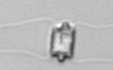
Label: Chaetoceros_didymus